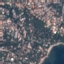
Land use / land cover class: Residential